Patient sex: M
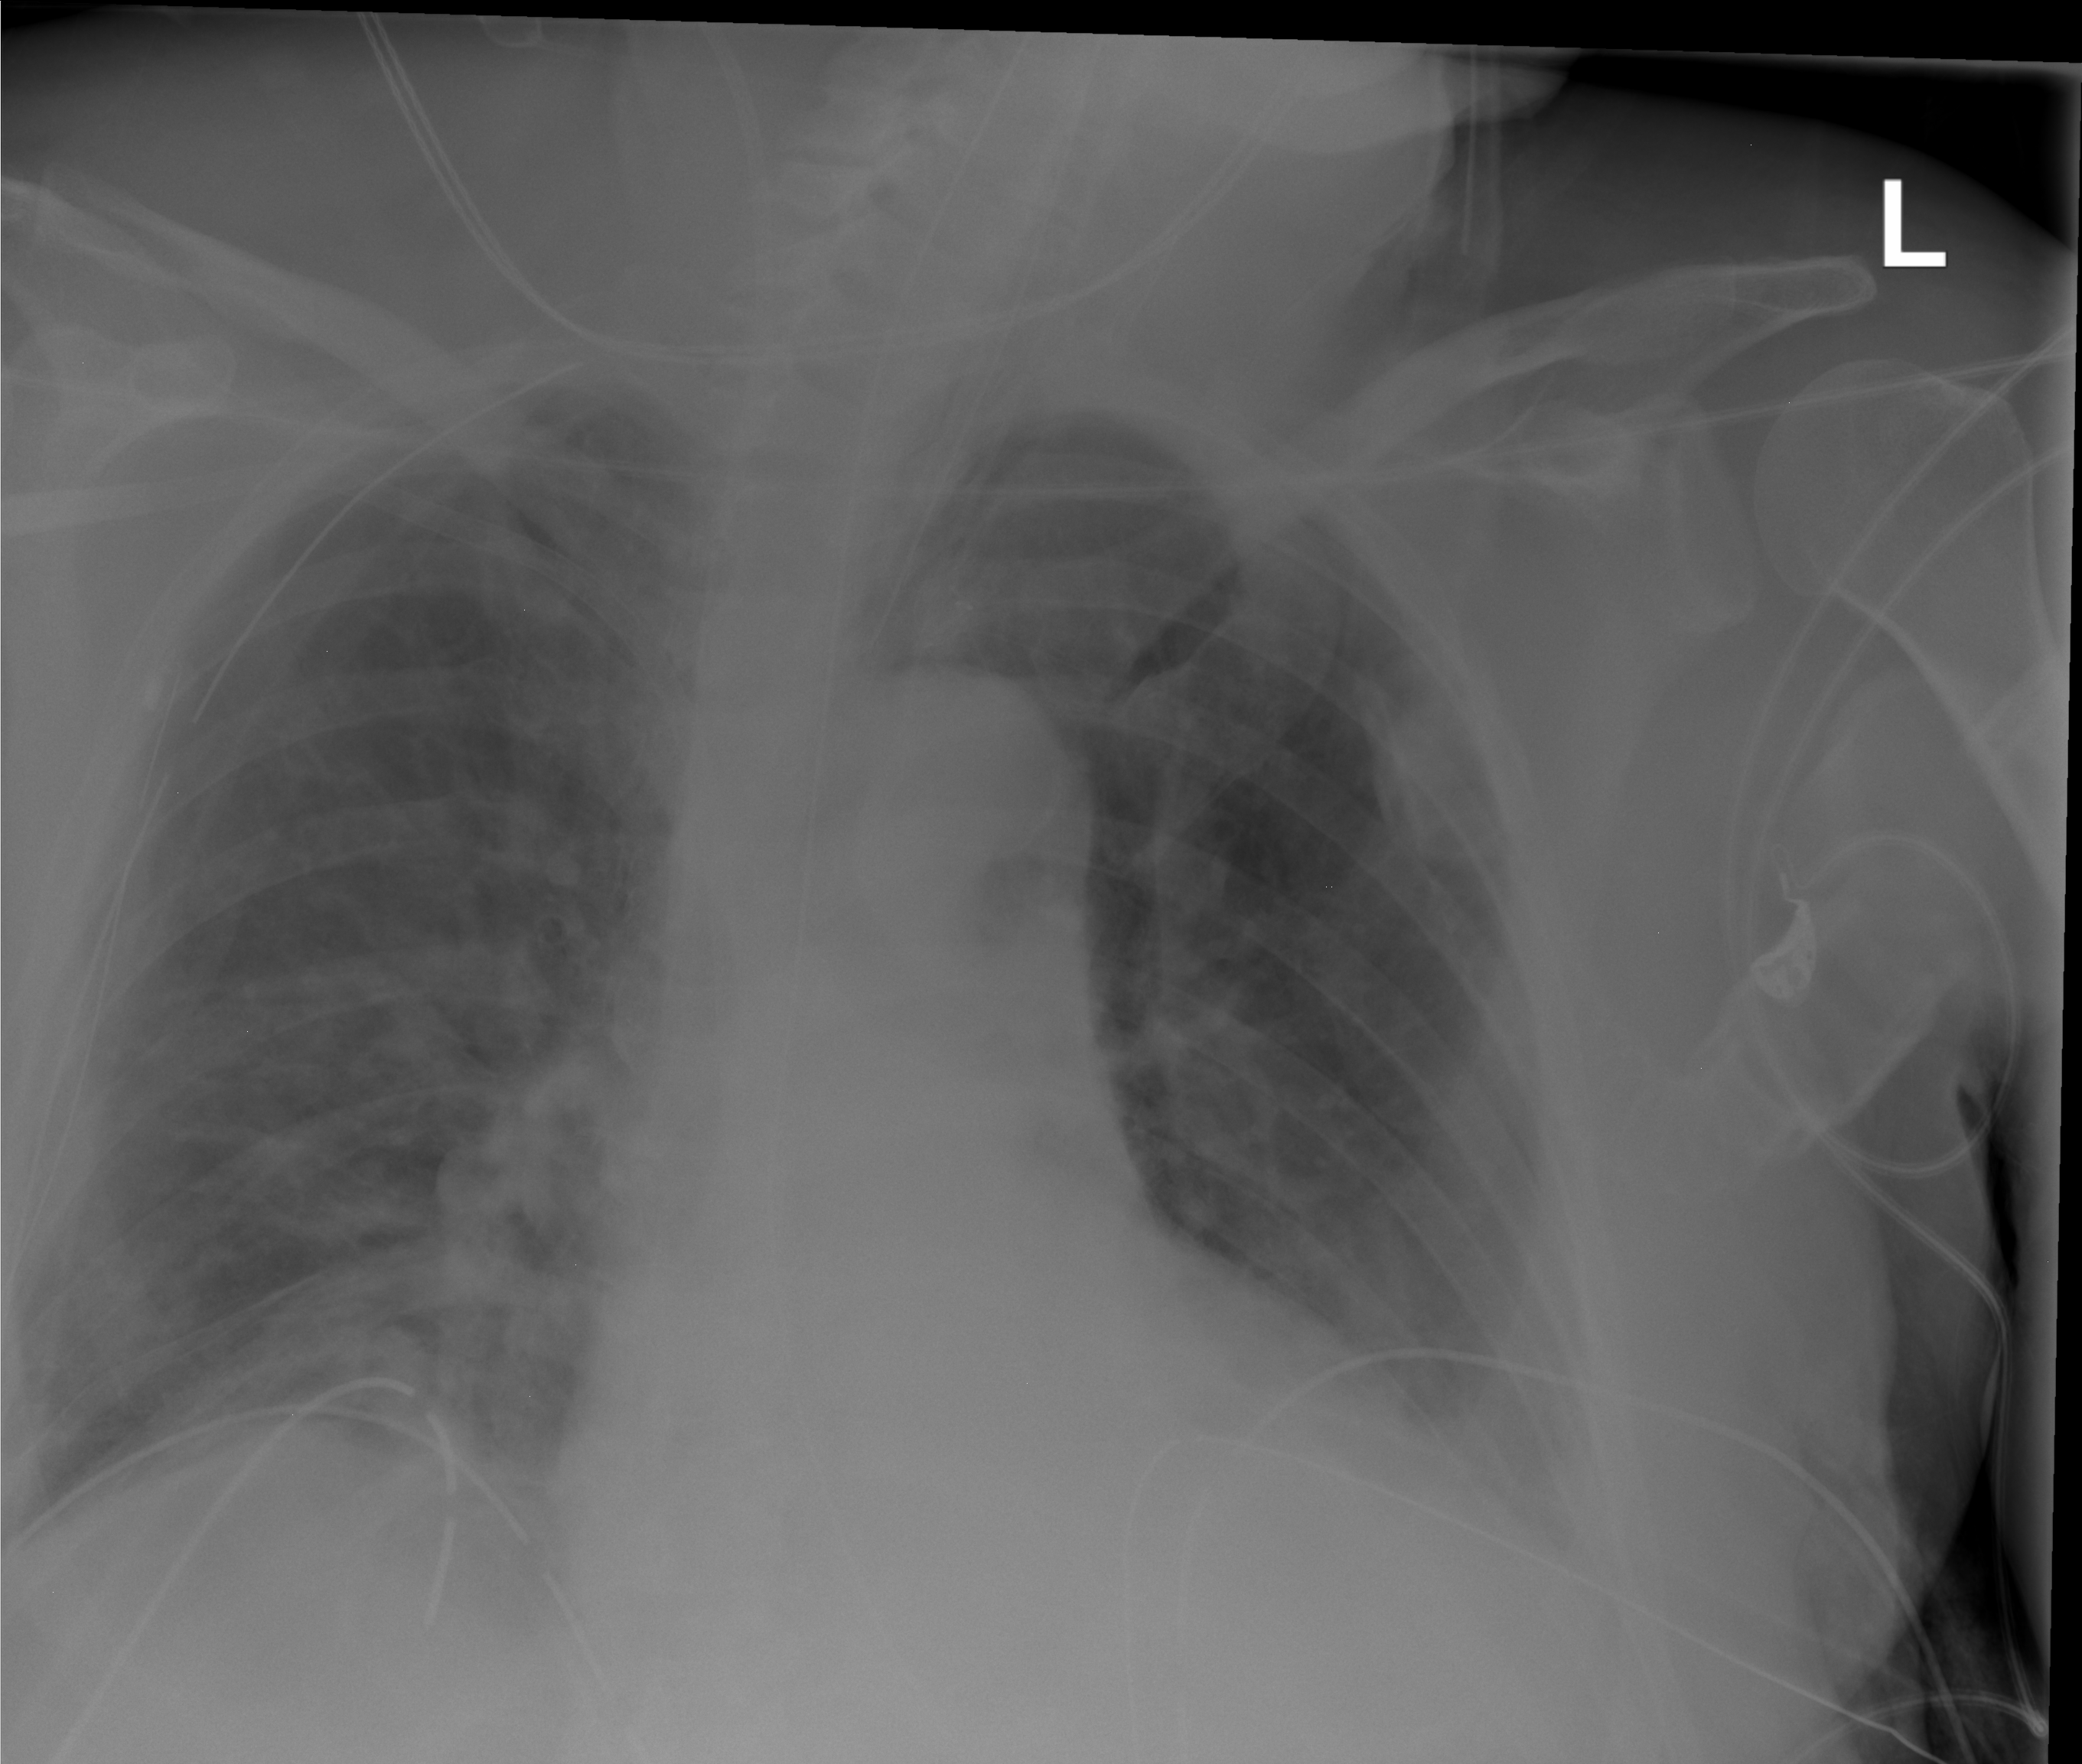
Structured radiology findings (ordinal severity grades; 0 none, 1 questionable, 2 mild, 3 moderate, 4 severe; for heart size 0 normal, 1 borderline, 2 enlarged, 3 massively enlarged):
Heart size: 1
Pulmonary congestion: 2
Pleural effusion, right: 0
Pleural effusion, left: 2
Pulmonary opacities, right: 2
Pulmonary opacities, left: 0
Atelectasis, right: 2
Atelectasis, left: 2